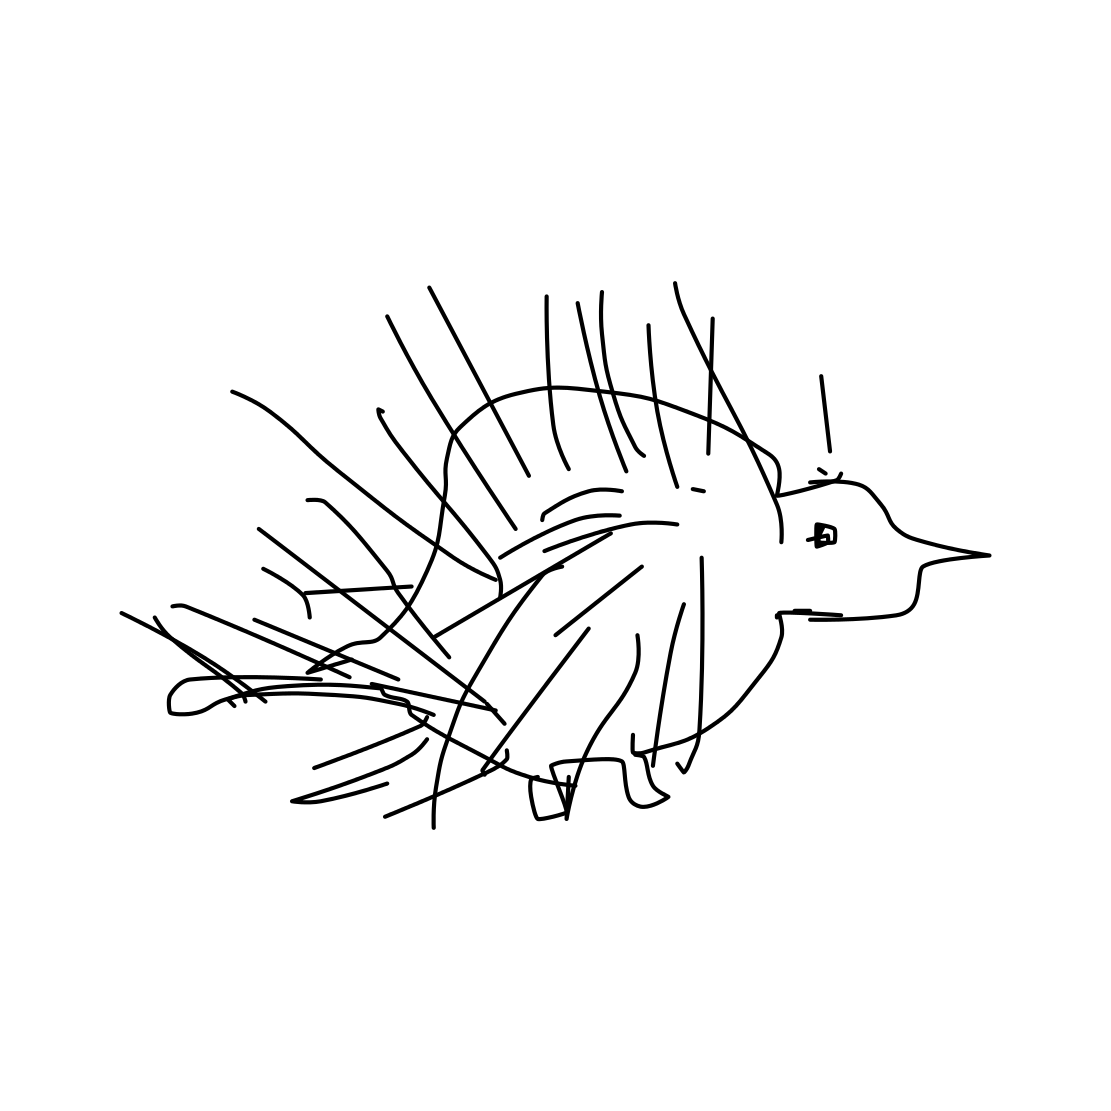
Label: hedgehog